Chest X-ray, PA view. Patient: 48 years old, sex M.
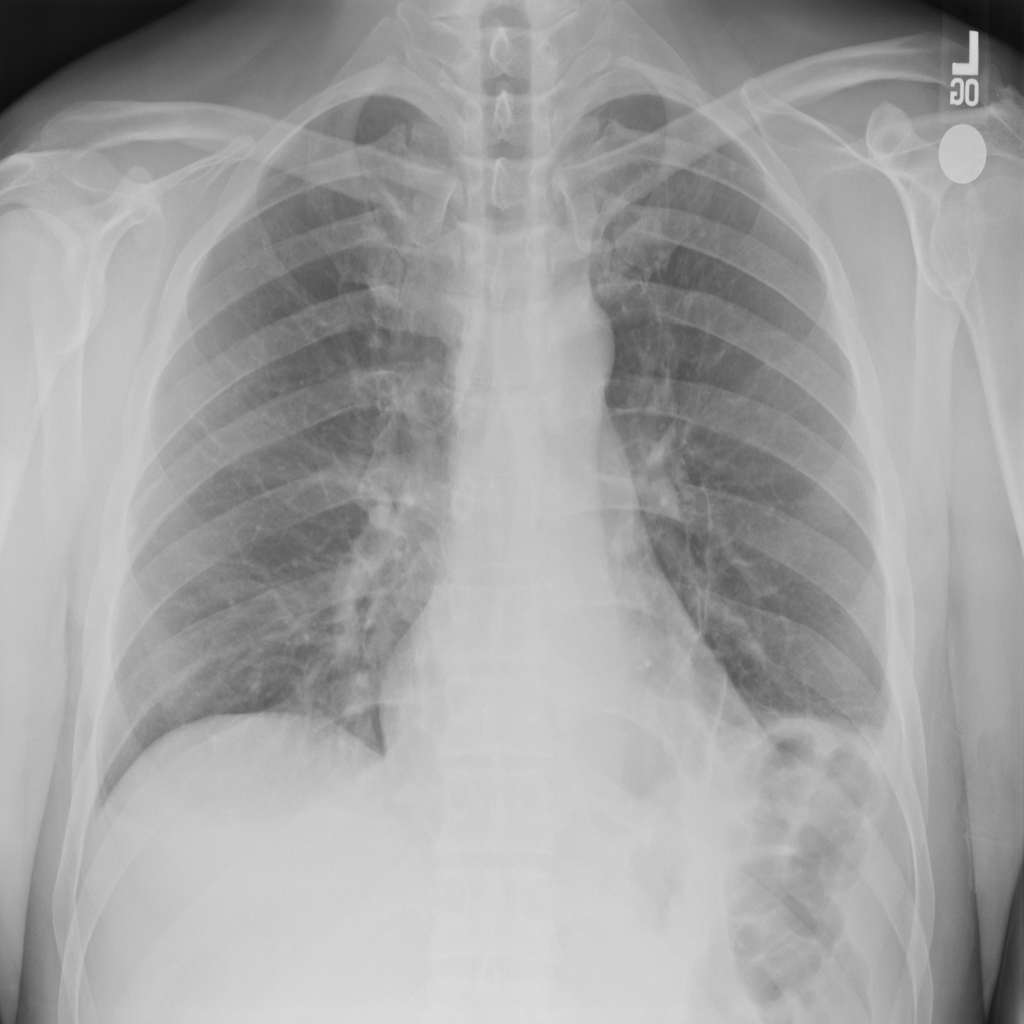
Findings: Atelectasis, Effusion